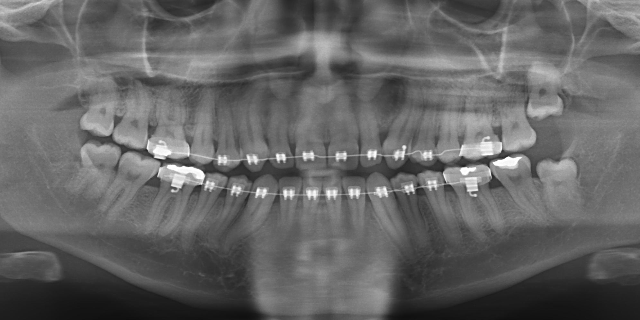
adult